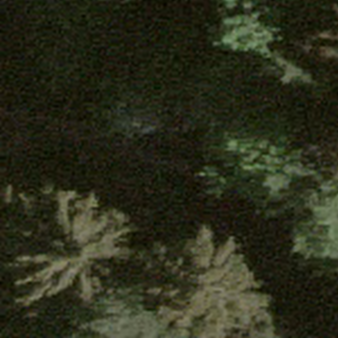
Label: other